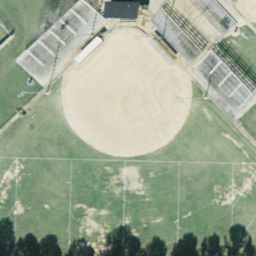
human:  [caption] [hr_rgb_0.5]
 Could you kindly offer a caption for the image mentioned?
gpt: It is an old baseball diamond with sands and grass .

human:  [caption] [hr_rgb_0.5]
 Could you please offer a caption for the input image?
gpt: This is an old baseball diamond .

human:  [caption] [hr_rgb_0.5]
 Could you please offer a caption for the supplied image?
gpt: It is a small baseball diamond .

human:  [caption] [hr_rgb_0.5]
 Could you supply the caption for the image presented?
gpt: An old baseball diamond with sands and grass .

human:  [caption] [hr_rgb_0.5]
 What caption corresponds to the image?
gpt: An old baseball diamond with sands and grass .